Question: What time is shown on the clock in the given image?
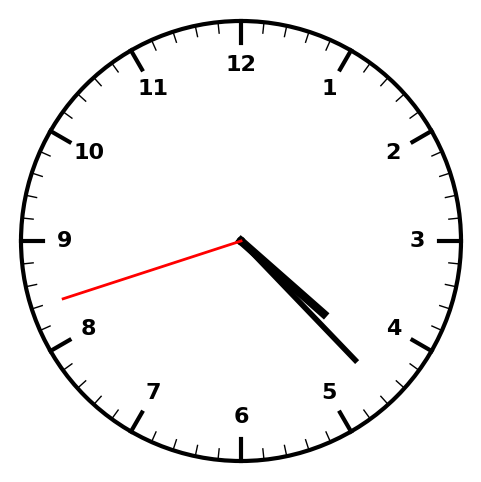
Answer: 04:22:42